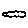
Label: cloud